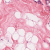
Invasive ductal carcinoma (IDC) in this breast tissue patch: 0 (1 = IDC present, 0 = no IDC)